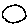
Label: circle